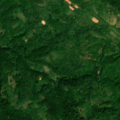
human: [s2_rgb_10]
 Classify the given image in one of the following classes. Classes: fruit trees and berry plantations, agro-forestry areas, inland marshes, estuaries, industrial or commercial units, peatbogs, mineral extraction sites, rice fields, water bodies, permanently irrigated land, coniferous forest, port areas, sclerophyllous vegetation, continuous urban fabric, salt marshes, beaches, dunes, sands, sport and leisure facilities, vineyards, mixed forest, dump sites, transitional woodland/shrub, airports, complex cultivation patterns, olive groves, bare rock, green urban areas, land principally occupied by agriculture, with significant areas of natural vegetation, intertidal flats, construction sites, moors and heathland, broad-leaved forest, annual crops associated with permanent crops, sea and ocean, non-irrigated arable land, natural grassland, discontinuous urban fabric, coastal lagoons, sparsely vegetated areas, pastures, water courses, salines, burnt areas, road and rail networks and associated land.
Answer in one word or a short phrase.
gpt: land principally occupied by agriculture, with significant areas of natural vegetation, broad-leaved forest